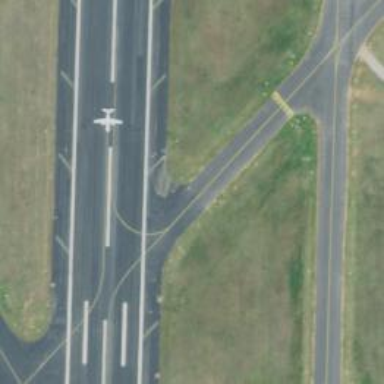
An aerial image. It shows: View of taxiway at the airport.